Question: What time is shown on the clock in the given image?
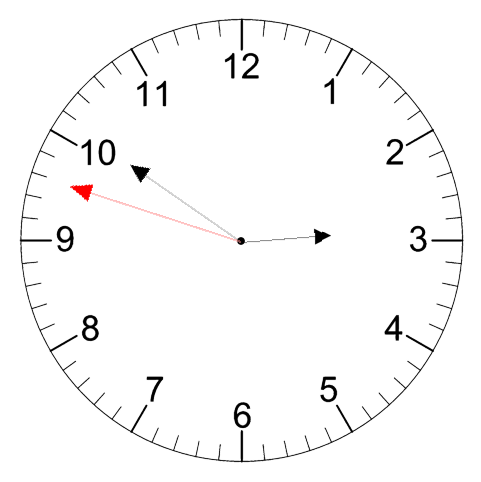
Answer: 02:50:48